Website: bh-photo
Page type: account-selection
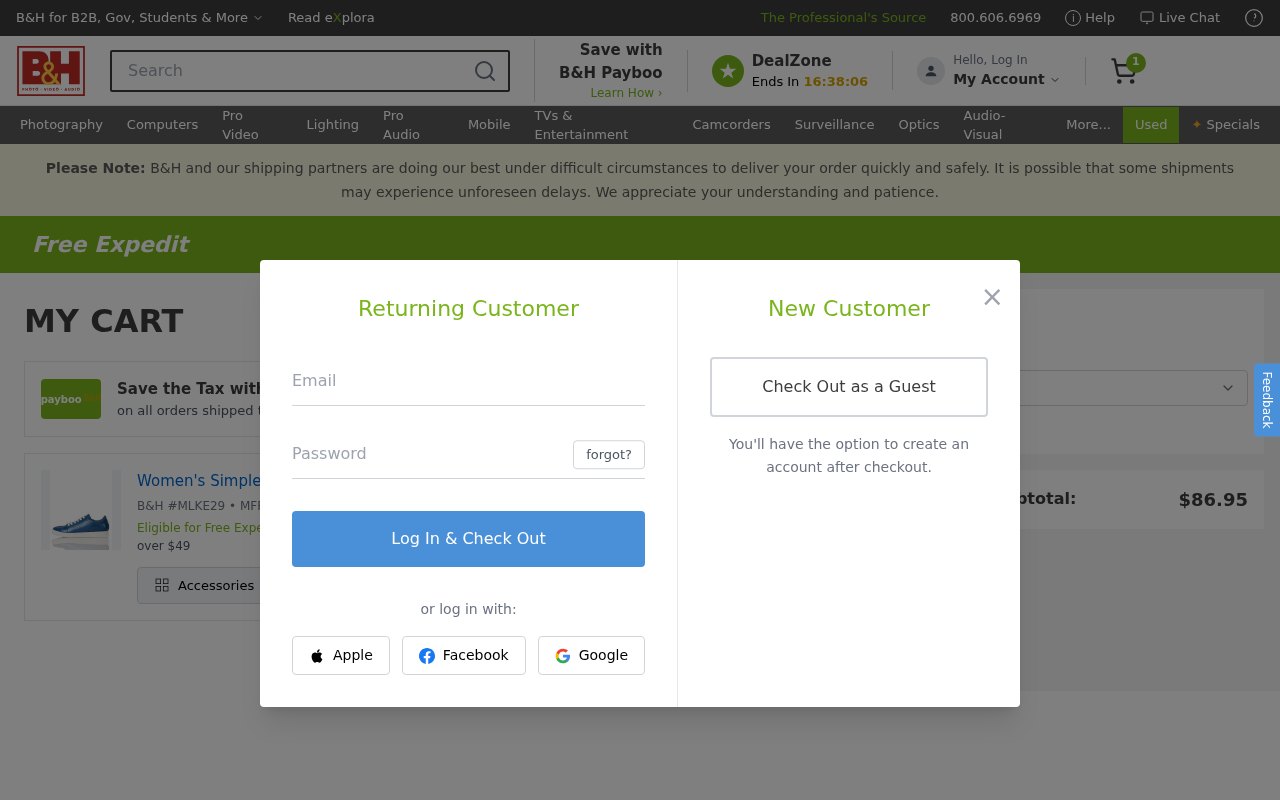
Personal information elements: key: PII_EMAIL
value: ambergriffith@yahoo.com
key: PII_POSTCODE
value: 41338
Product elements: key: PRODUCT1_NAME
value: Women's Simple Leather Low-Top Sneakers, Light Blue, 10.5 US
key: PRODUCT1_QUANTITY
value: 1
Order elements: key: ORDER_NUM_ITEMS
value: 1
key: ORDER_SUBTOTAL
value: $86.95
Search elements: key: HEADER_SEARCH
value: Search
Other elements: key: BH_ITEM_NUMBER
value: MLKE29
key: MFR_NUMBER
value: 30715L